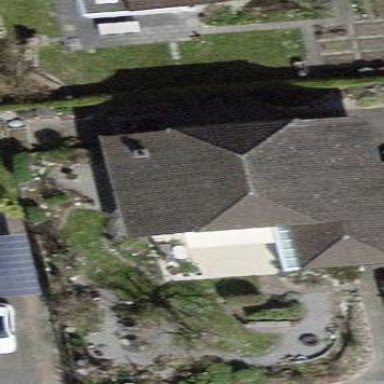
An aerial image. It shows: Building with tile roof.